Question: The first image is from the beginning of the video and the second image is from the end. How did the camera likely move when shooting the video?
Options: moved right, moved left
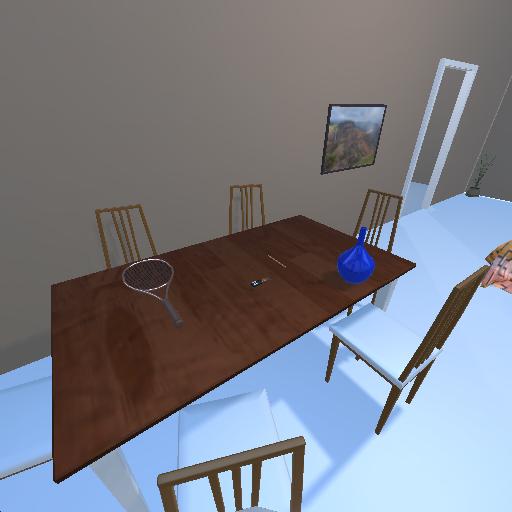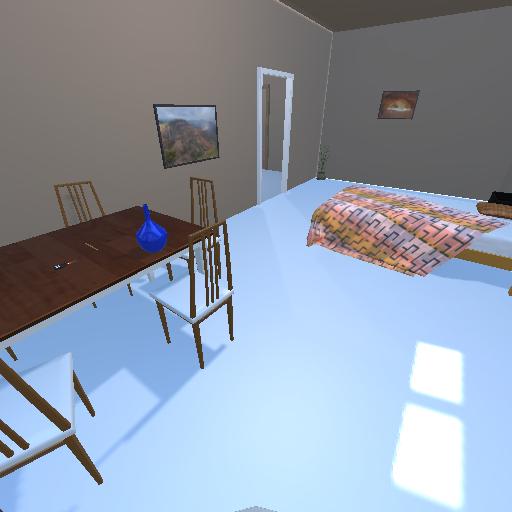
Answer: moved right